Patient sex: M
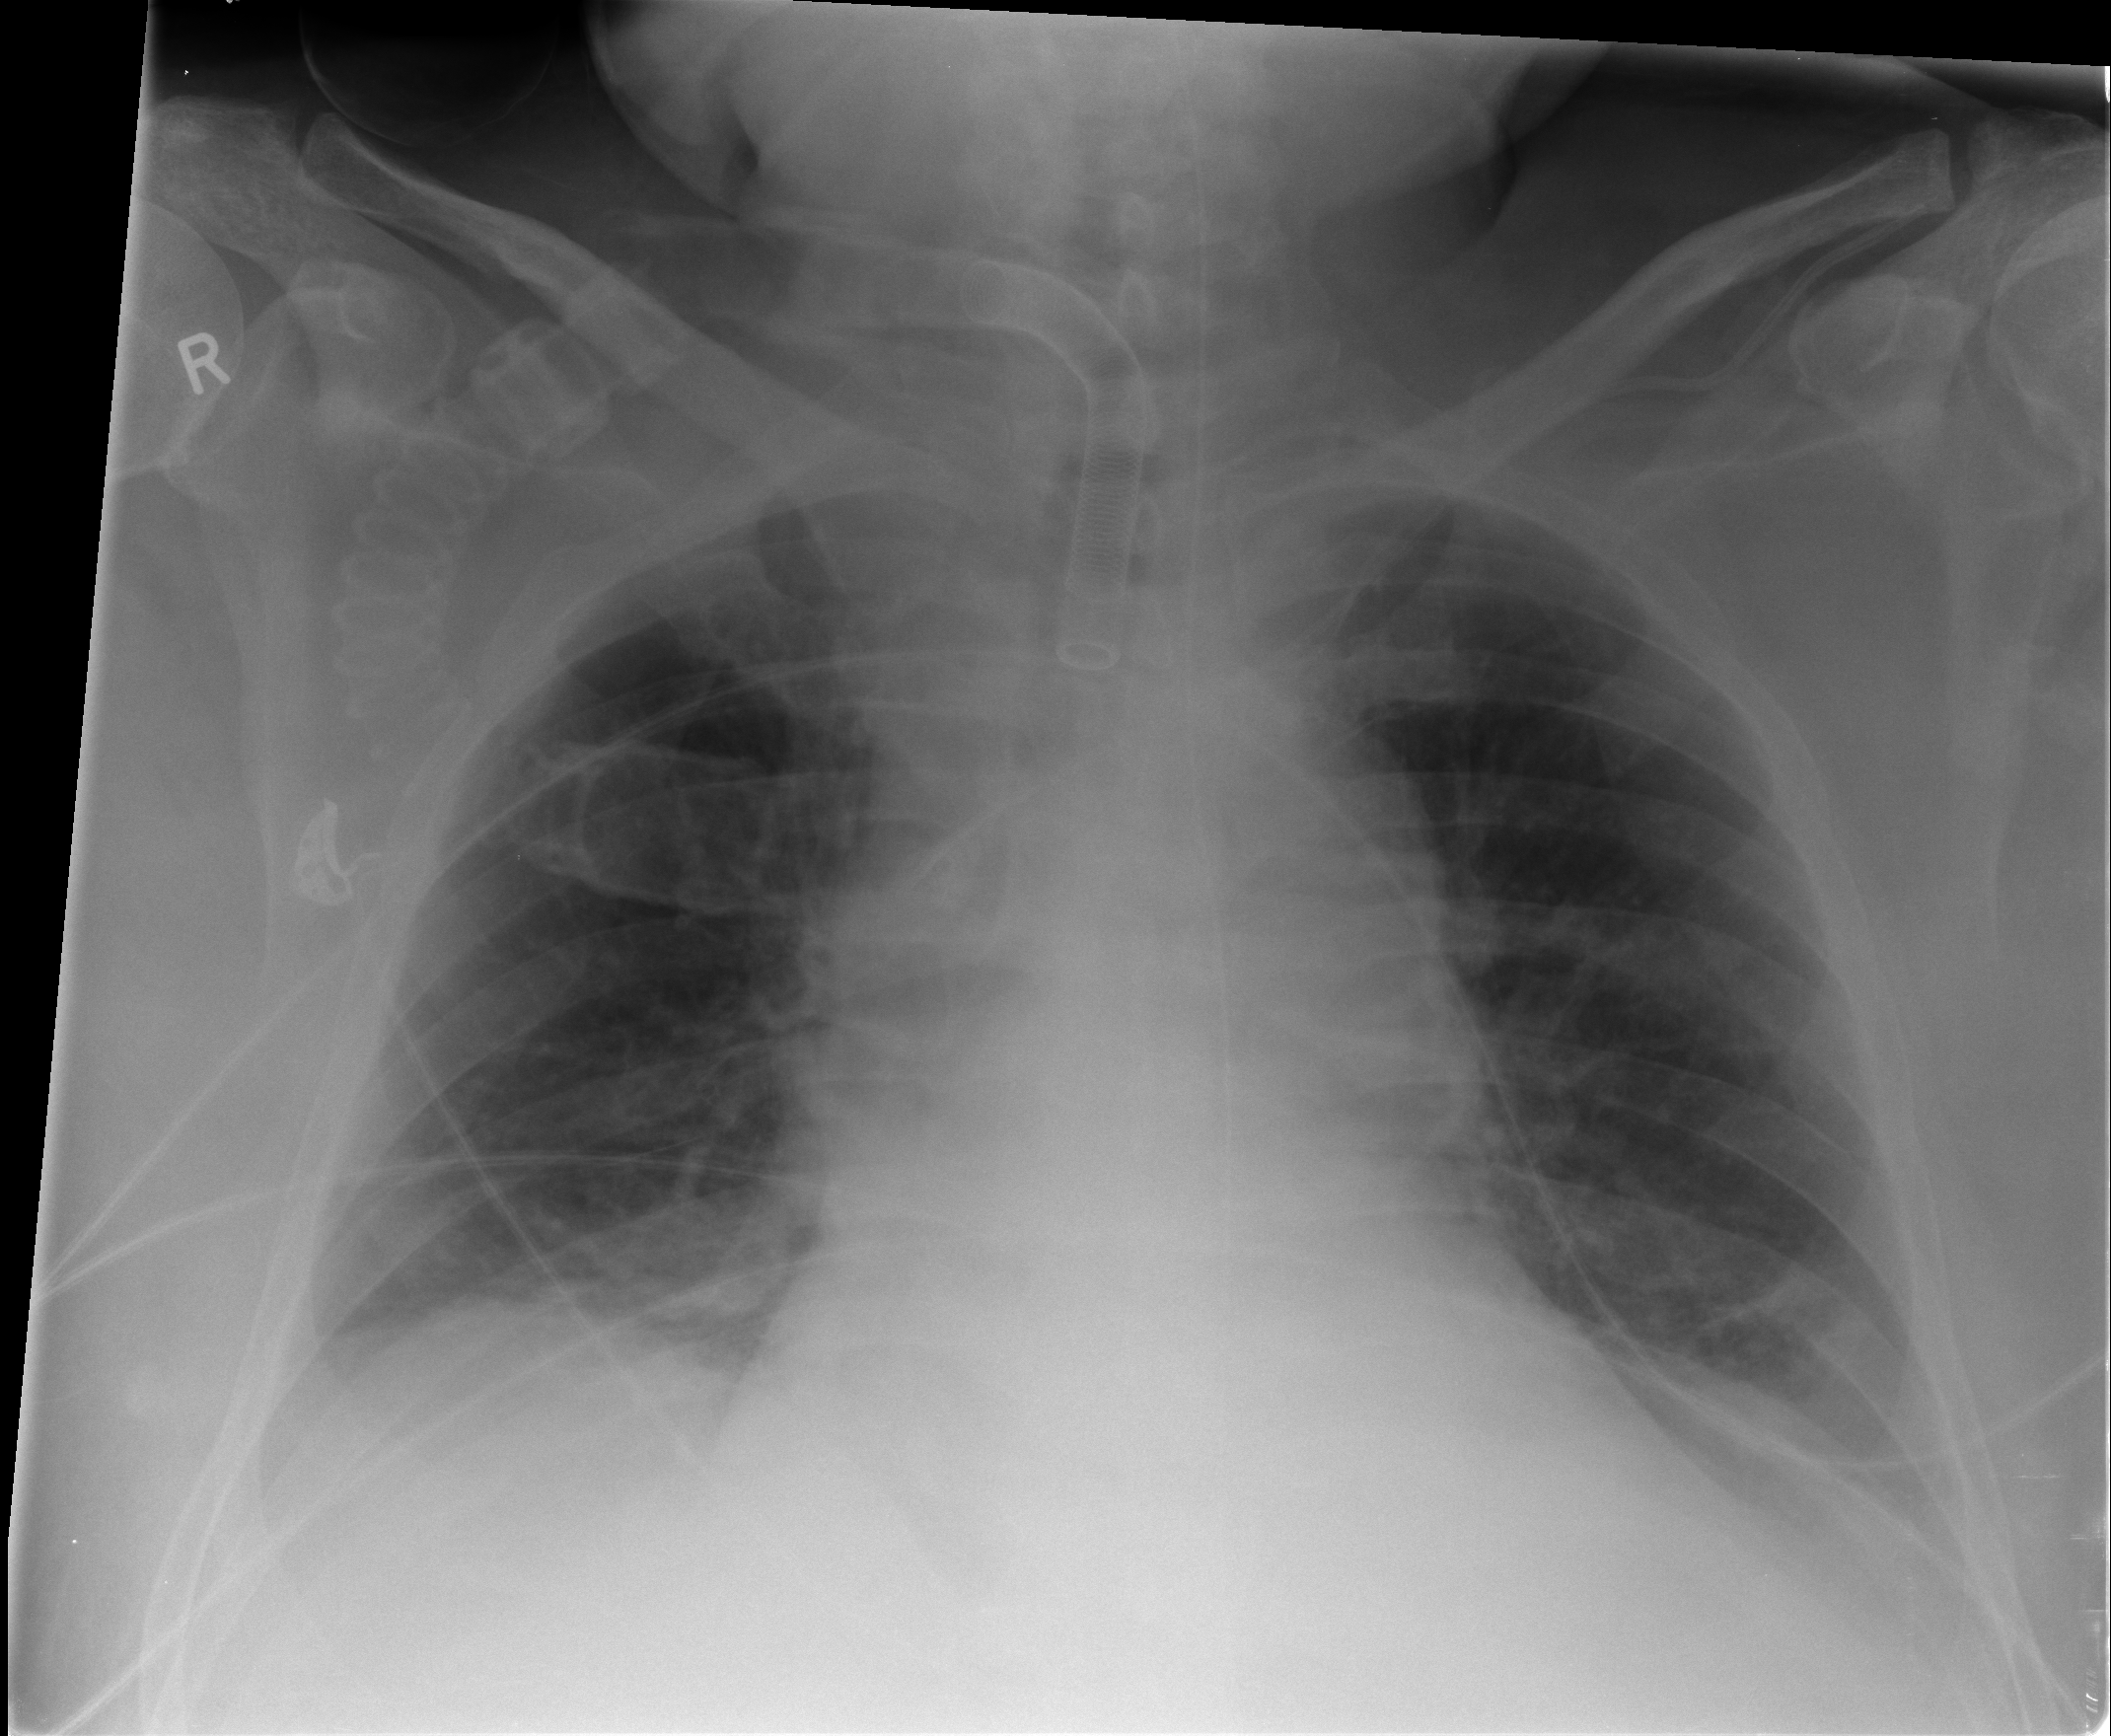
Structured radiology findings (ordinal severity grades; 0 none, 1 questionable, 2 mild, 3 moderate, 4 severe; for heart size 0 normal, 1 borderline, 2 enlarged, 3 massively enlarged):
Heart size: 2
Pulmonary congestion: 0
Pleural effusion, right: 2
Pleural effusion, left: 2
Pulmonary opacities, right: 0
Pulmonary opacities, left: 0
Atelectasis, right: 2
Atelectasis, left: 2